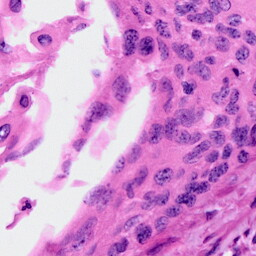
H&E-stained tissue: Cervix